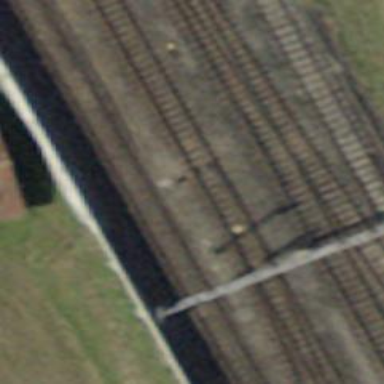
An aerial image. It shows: Railway switch.